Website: bh-photo
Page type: address-validator
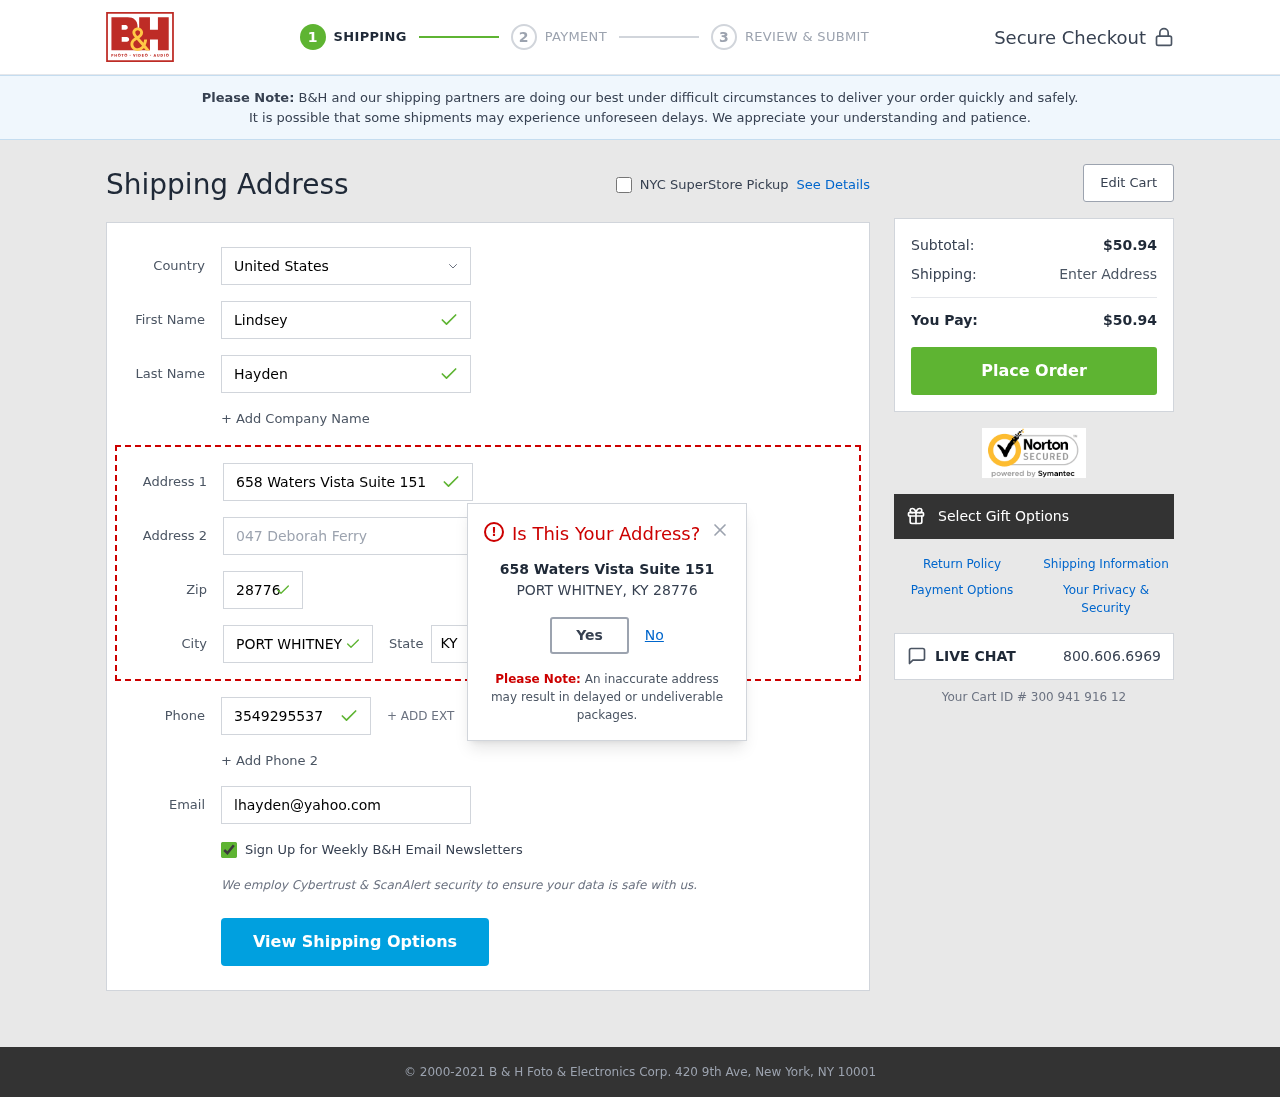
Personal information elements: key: PII_CITY
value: Port Whitney
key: PII_COUNTRY
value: United States
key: PII_EMAIL
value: lhayden@yahoo.com
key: PII_FIRSTNAME
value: Lindsey
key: PII_LASTNAME
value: Hayden
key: PII_PHONE
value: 3549295537
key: PII_POSTCODE
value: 28776
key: PII_STATE_ABBR
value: KY
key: PII_STREET
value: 658 Waters Vista Suite 151
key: PII_STREET2
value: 047 Deborah Ferry
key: PII_CITY_MODAL
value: PORT WHITNEY
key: PII_POSTCODE_FULL
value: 28776
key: PII_POSTCODE_NUMERIC
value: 28776
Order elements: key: ORDER_SUBTOTAL
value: $50.94
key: ORDER_TOTAL
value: $50.94
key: ORDER_ID
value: Your Cart ID # 300 941 916 12